Here is the time-frequency (STFT) view of a rotor kit's vibration measurement. Diagnose the rotating machine from this image, choosing from: normal, misalignment, unbalance, looseness.
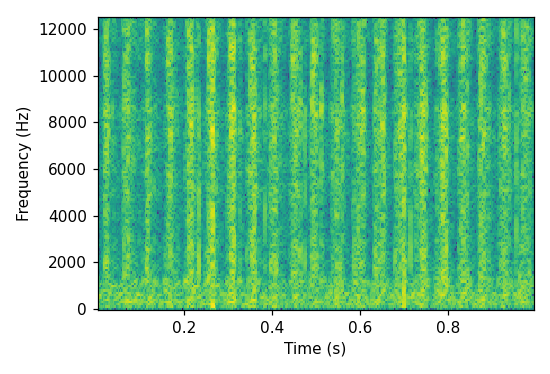
Answer: looseness